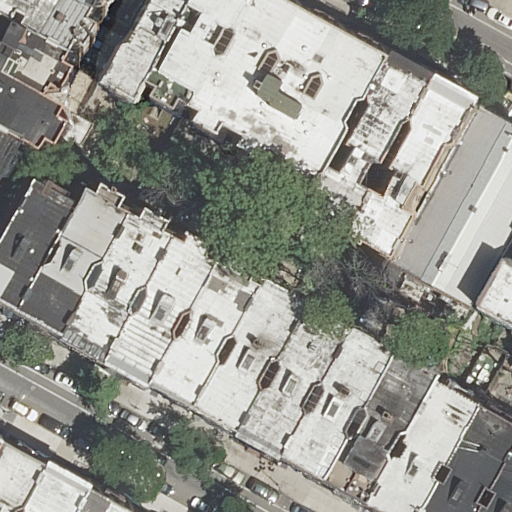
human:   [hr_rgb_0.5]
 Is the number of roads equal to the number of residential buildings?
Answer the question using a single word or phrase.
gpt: no

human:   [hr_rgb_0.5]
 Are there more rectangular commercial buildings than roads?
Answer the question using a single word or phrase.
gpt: no

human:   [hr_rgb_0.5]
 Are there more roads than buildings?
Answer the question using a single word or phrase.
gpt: no

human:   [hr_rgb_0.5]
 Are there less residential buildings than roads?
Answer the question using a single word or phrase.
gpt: no

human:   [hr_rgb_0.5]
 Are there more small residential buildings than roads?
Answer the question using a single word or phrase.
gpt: yes

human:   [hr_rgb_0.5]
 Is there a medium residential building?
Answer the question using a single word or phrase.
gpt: yes

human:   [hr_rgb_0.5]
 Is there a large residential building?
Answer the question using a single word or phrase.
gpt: yes

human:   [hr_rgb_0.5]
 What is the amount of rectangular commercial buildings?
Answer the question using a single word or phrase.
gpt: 0

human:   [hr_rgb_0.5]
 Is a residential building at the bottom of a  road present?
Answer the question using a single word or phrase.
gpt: yes

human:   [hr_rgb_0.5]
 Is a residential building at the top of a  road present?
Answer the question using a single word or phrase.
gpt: yes

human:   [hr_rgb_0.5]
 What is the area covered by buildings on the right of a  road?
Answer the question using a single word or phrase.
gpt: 3208m2

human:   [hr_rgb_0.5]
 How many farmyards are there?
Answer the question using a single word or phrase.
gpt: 0

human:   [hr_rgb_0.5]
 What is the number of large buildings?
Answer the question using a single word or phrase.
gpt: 1

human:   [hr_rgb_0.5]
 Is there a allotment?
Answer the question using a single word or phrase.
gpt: no

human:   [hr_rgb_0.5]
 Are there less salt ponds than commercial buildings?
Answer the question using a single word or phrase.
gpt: no

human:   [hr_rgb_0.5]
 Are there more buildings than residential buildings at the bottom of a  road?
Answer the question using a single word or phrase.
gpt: yes

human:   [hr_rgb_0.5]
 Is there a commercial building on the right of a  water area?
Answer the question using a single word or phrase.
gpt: no

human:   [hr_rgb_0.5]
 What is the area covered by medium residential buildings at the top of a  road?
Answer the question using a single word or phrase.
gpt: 2600m2

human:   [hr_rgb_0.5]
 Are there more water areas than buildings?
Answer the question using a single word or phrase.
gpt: no

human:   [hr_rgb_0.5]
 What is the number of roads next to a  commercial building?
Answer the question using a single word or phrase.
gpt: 0

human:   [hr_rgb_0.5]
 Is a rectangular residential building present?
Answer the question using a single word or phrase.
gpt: yes

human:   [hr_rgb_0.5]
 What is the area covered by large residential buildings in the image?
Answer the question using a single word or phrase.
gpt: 501m2

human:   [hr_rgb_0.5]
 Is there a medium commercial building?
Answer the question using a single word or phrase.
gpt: no

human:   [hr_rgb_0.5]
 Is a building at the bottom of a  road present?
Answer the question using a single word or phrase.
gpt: yes

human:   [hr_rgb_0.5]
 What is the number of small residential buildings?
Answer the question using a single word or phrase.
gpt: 9

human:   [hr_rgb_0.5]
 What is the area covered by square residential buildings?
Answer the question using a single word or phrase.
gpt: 0m2

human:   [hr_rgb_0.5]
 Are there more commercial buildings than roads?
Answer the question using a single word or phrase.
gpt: no

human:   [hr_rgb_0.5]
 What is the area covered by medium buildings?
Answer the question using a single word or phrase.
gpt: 4083m2

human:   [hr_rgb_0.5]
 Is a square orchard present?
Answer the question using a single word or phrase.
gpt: no

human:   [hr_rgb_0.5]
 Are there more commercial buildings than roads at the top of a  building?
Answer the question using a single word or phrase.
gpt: no

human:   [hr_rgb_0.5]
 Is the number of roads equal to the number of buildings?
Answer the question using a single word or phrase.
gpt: no

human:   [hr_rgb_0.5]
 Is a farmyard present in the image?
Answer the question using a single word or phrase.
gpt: no

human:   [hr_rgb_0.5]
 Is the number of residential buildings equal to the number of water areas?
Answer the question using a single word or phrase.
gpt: no

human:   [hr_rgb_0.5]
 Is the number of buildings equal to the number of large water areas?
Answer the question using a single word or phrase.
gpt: no

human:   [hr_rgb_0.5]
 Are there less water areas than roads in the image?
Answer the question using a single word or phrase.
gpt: yes

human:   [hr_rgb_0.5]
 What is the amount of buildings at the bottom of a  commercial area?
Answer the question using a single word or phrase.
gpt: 0